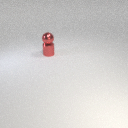
small red metal sphere above small red metal cylinder